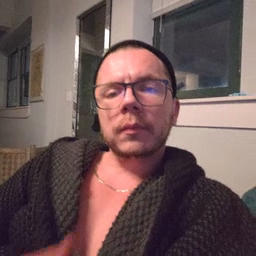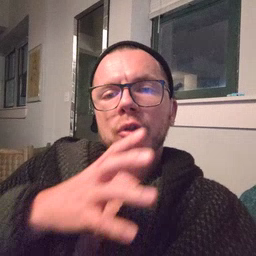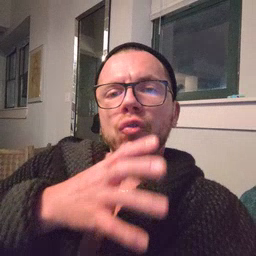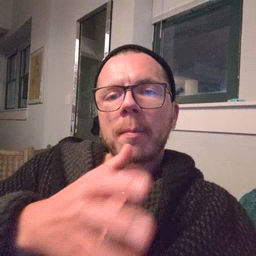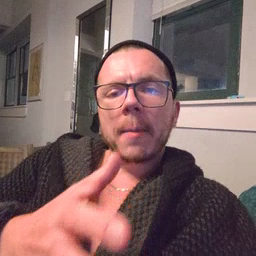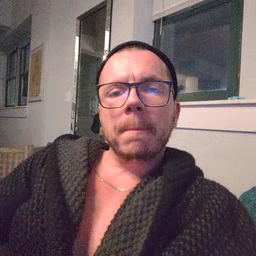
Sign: grandma